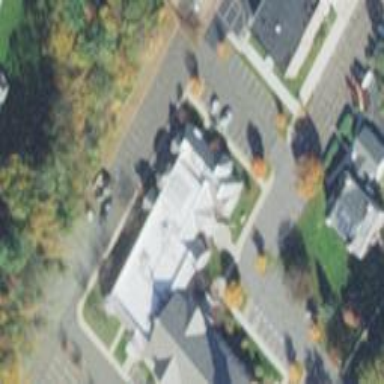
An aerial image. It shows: Beautiful church building.